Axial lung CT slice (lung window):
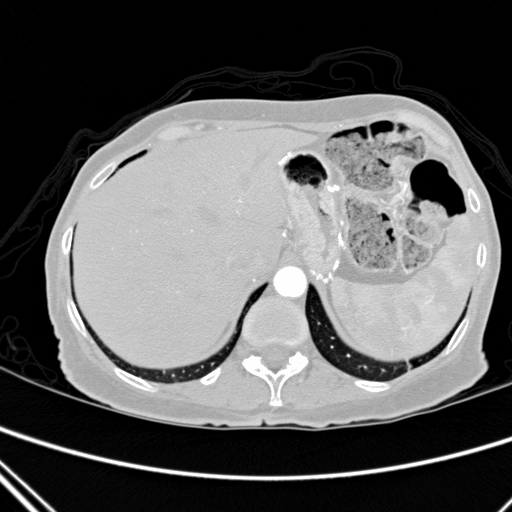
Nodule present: no